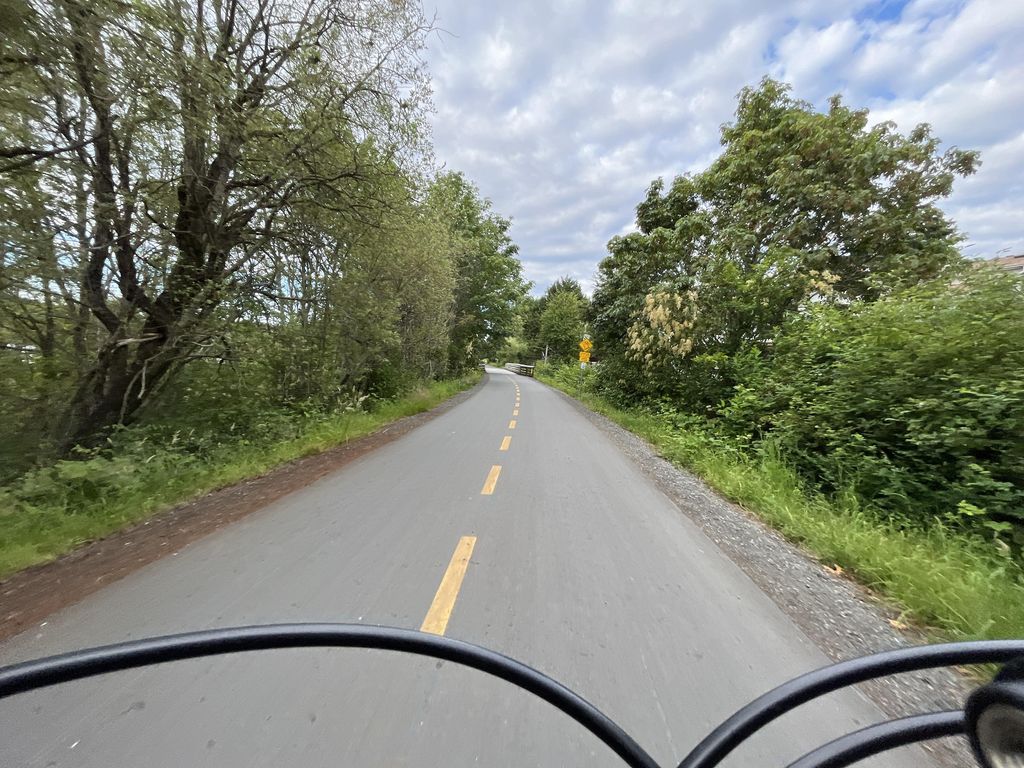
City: victoria